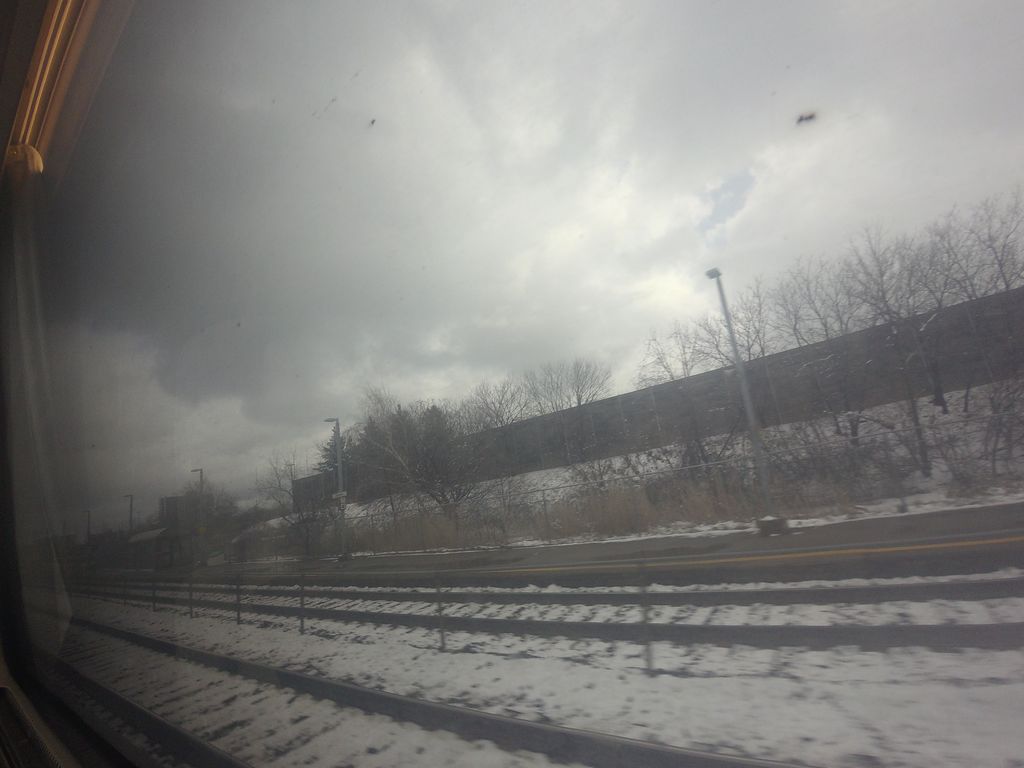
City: toronto